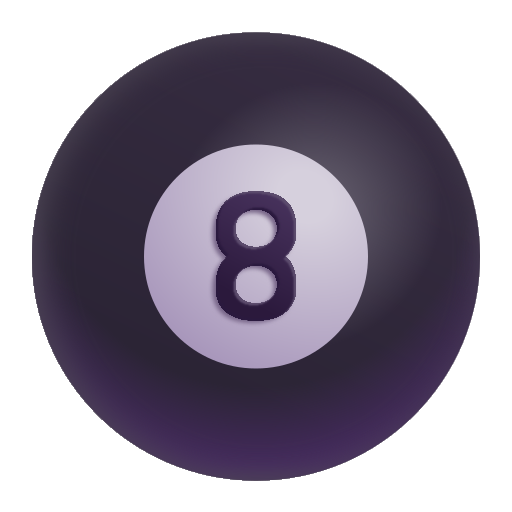
pool 8 ball color